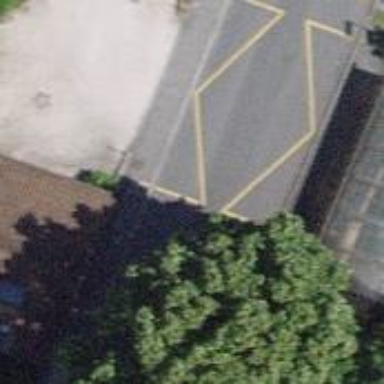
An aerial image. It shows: Unmarked road crossing.